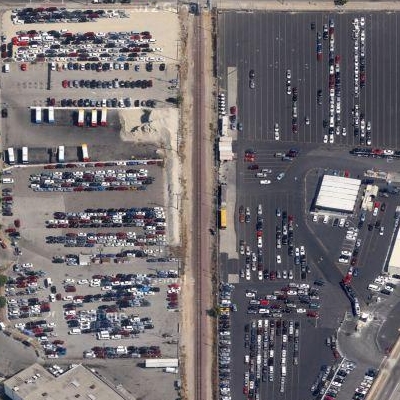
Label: Parking